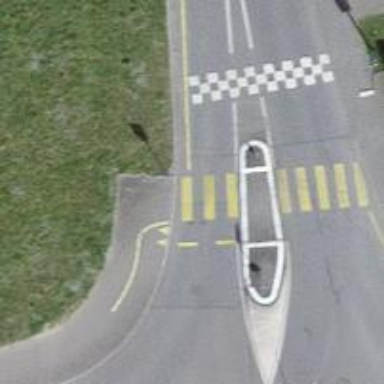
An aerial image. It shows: Pedestrian crossing with zebra markings on footway.